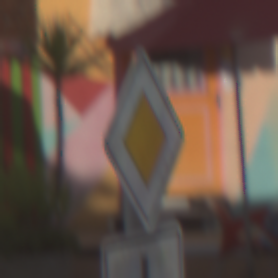
Verkehrszeichen: Vorfahrtsstrasse
Zusatzzeichen unten: VerlaufVorfahrtsstrasse3
Umgebung: Outdoor, Special
Tageszeit: MorningAfternoon
Wetter: PartlyCloudy
Licht: Natural
Jahreszeit: NotSpecified
Kontrast: HighContrast